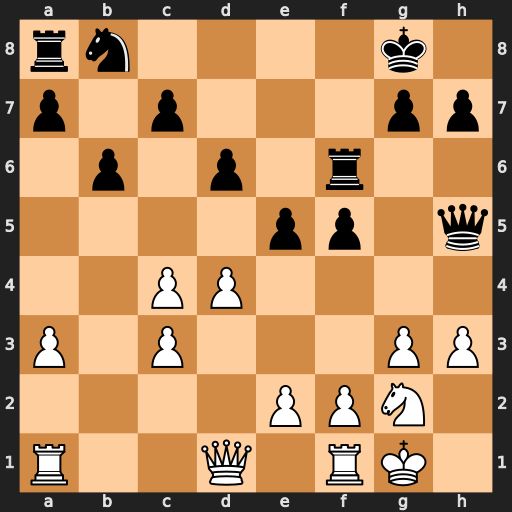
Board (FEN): rn4k1/p1p3pp/1p1p1r2/4pp1q/2PP4/P1P3PP/4PPN1/R2Q1RK1
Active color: w
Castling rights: -
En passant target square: -
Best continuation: dxe5